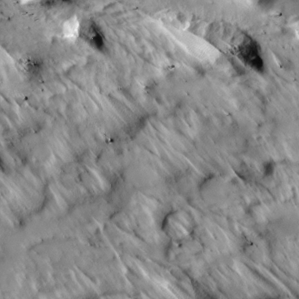
Label: non_frost